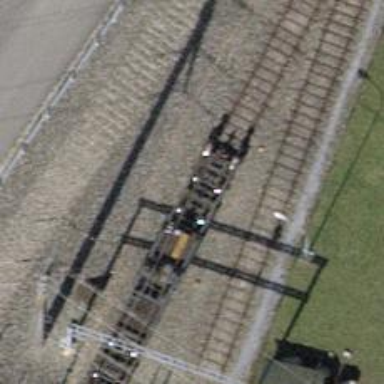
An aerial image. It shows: Single-track electrified railway spur with contact line for service.